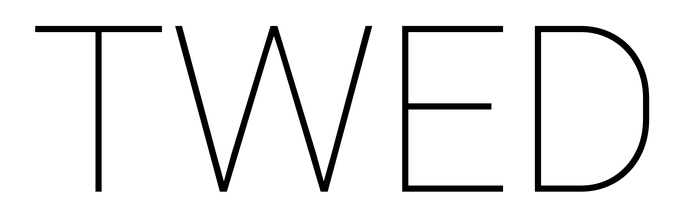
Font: Roboto_Thin